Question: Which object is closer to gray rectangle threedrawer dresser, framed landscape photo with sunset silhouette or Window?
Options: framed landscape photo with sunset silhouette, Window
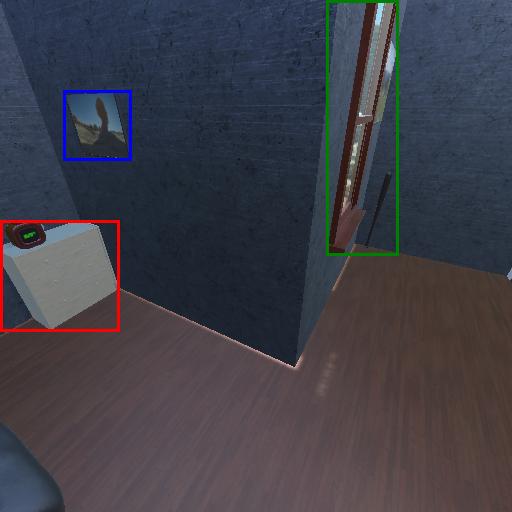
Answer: framed landscape photo with sunset silhouette